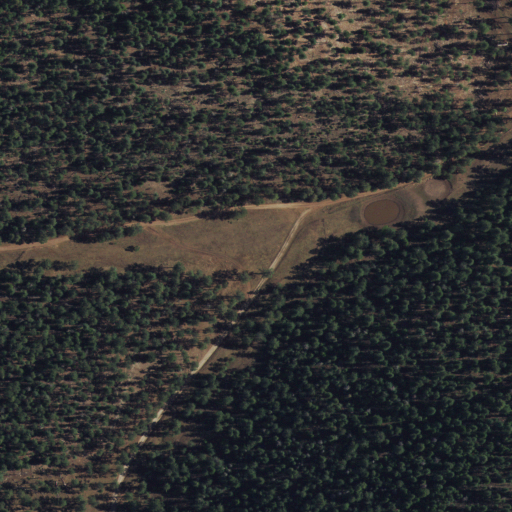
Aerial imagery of valley in New Mexico named Board Canyon containing only evergreen forest